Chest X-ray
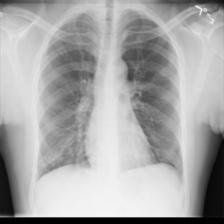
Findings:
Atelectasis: negative
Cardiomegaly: negative
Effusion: negative
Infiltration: negative
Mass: negative
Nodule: negative
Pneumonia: negative
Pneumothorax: negative
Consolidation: negative
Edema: negative
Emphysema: negative
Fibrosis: negative
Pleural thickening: negative
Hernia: negative